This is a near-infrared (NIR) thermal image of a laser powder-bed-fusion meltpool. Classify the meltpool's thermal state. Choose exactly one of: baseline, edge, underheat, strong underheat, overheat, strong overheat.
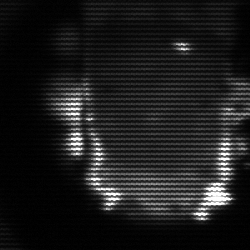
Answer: baseline